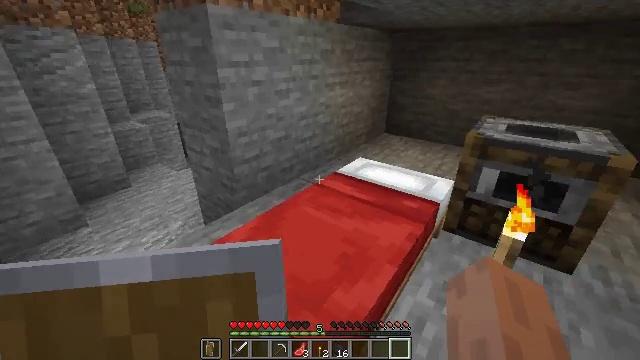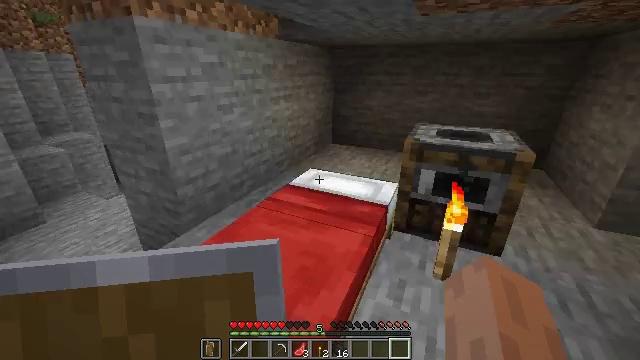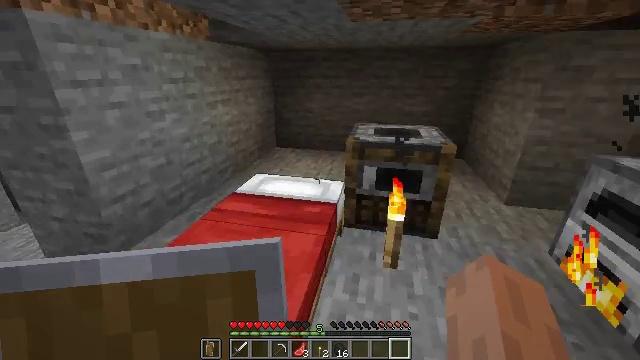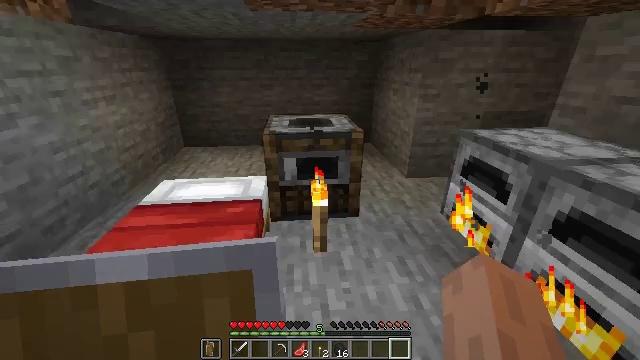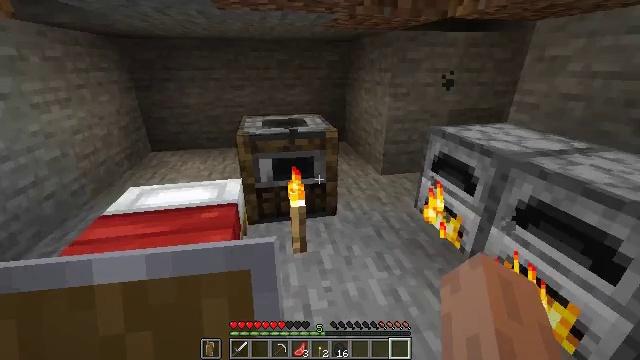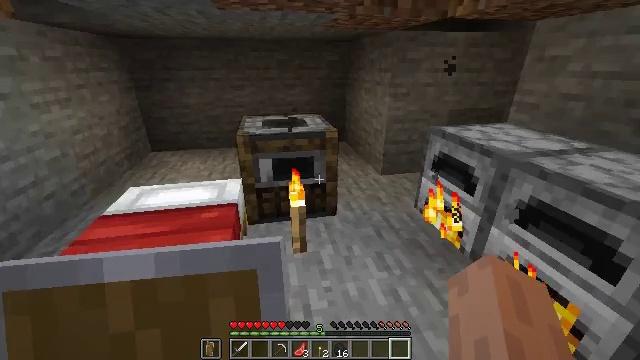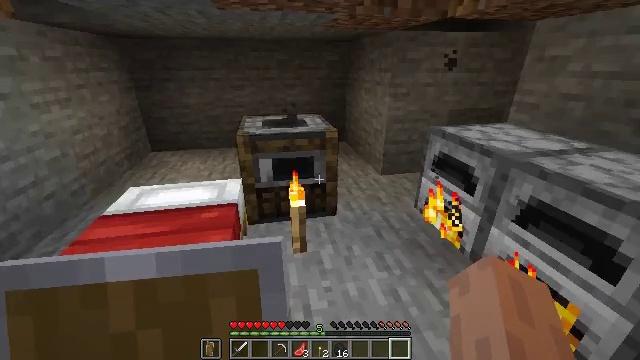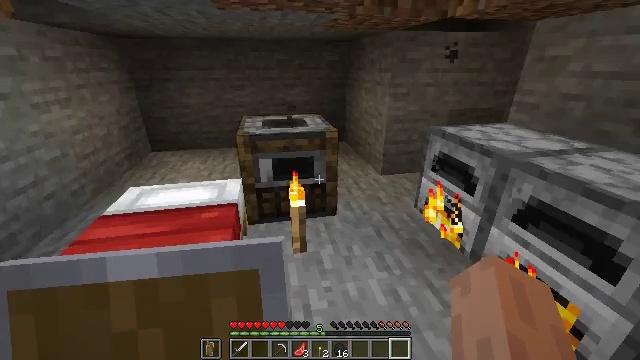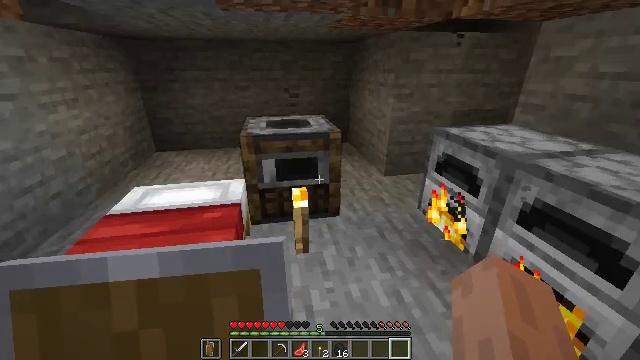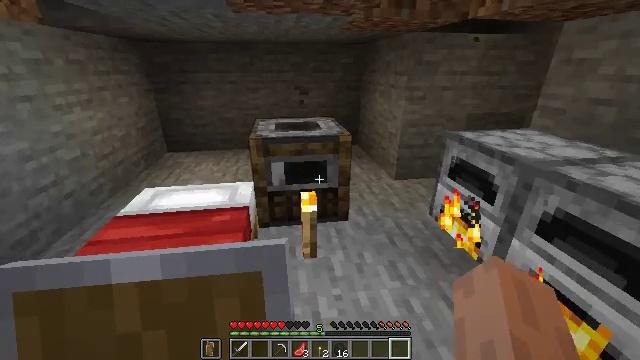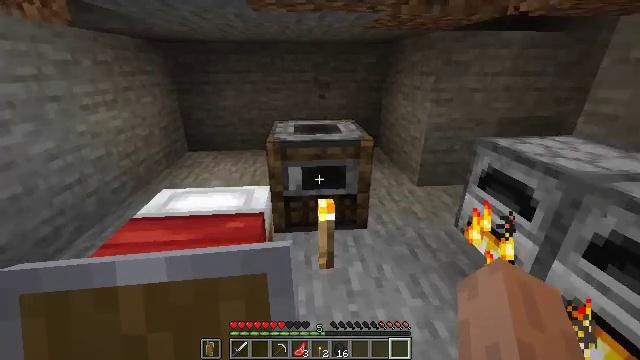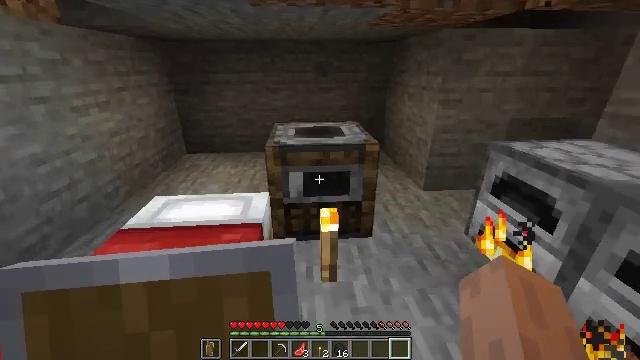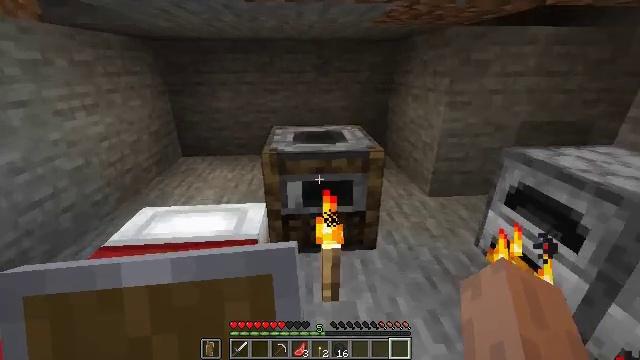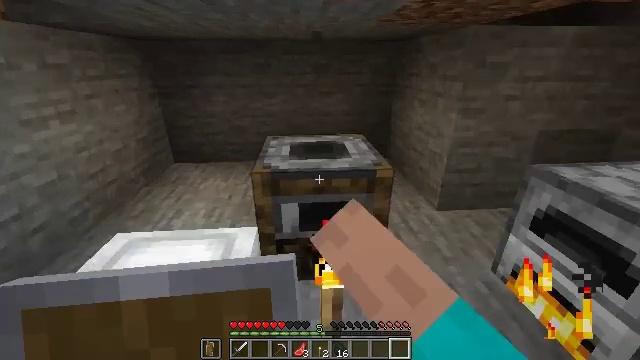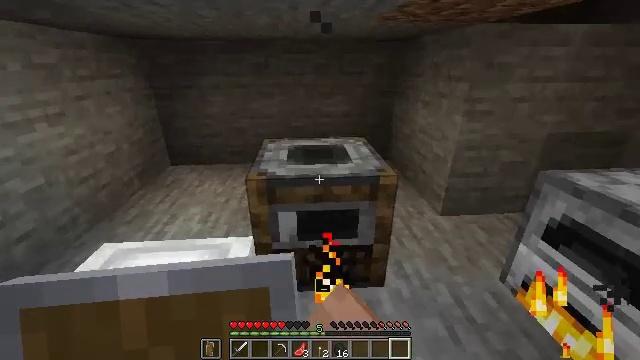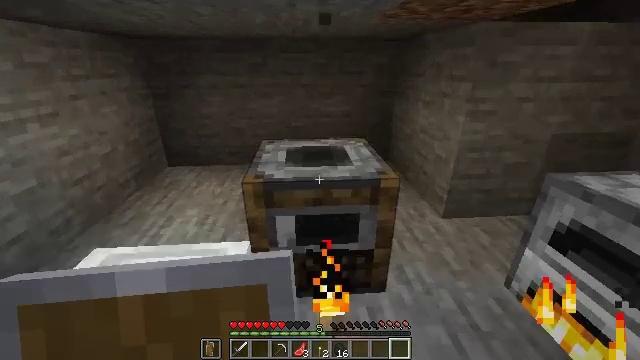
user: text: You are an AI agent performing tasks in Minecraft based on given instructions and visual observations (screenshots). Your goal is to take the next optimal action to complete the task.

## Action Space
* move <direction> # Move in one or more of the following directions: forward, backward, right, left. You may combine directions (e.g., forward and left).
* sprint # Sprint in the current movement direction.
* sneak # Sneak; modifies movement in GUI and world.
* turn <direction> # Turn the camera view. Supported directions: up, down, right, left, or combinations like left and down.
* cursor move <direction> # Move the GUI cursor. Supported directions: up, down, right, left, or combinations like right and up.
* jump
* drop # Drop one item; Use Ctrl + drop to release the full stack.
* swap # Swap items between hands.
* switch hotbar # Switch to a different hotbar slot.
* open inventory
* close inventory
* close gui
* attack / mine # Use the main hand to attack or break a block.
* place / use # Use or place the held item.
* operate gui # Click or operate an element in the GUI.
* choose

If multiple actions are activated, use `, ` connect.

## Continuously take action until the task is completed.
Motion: motion action
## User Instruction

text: Get a cooked porkchop by cooking raw porkchop in a furnace.
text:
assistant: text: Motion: turn right and up
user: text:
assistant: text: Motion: turn right
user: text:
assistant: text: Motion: turn right and down
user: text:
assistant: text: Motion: turn right
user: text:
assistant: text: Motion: no_op
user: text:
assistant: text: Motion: no_op
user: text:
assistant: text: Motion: no_op
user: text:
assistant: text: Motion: no_op
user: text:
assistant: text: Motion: move forward, turn left
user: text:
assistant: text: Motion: move forward, turn left
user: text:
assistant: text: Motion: move forward
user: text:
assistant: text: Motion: move forward, use / place
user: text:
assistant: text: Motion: move forward, use / place
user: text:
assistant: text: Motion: no_op
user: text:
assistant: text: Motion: no_op
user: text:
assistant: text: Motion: no_op
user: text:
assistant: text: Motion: open gui
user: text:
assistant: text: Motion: no_op
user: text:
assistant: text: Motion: no_op
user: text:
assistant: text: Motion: cursor move right
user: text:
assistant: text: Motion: cursor move right and up
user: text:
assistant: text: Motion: cursor move right and up
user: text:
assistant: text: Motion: no_op
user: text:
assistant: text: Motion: sneak
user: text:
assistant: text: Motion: sneak
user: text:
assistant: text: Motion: sneak
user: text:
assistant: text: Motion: sneak, operate gui
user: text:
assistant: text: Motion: sneak, operate gui
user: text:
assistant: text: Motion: sneak, operate gui
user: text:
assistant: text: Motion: sneak